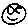
Label: smiley face